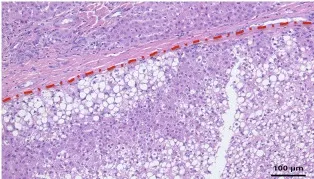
Nine years-old male with Abernethy type II portosystemic shunt and hepatic adenoma. (E) Histology was consistent with HA with steatosis (lower part), surrounded by normal liver tissue (upper part).
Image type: pathology (h&e)